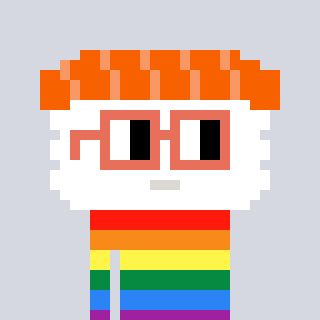
a pixel art character with square orange glasses, a nigiri-shaped head and a blue-colored body on a cool background